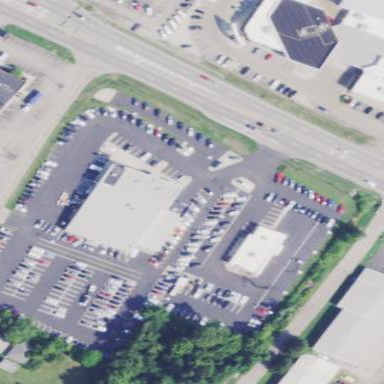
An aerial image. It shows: Retail area.